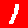
Digit: 1